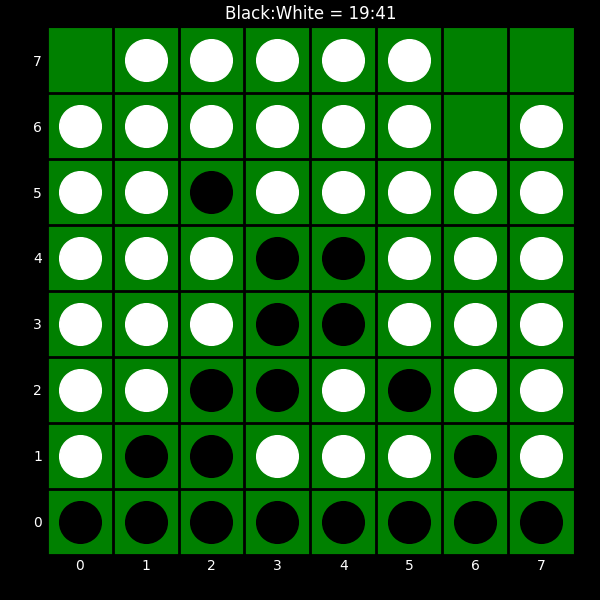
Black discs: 19
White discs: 41